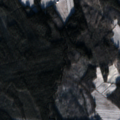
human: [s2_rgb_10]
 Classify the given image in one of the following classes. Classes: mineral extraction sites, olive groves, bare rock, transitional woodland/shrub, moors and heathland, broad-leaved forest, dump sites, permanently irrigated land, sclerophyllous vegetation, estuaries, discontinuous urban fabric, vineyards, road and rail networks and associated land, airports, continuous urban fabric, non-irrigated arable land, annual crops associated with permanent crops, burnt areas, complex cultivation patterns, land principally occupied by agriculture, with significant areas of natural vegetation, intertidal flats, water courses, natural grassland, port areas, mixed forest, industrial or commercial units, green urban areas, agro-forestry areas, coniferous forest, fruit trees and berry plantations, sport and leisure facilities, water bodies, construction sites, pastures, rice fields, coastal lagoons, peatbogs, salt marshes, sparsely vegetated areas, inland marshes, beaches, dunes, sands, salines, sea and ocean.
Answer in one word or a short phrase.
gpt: land principally occupied by agriculture, with significant areas of natural vegetation, coniferous forest, mixed forest, transitional woodland/shrub